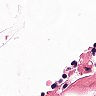
Metastatic tissue present: no